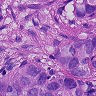
Metastatic tissue present: yes